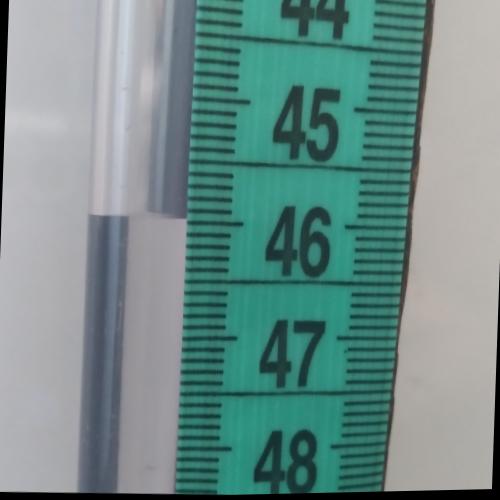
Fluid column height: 46.0 cm